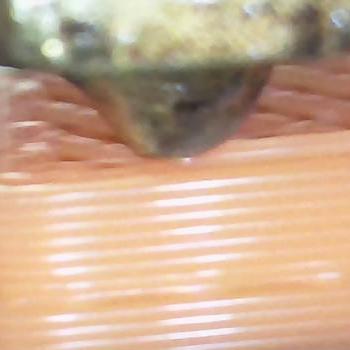
Flow rate: 100%